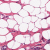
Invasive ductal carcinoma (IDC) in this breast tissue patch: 0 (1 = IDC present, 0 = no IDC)